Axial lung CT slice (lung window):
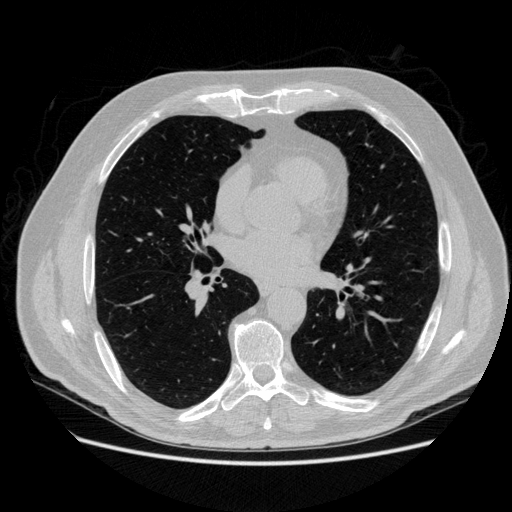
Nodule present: no